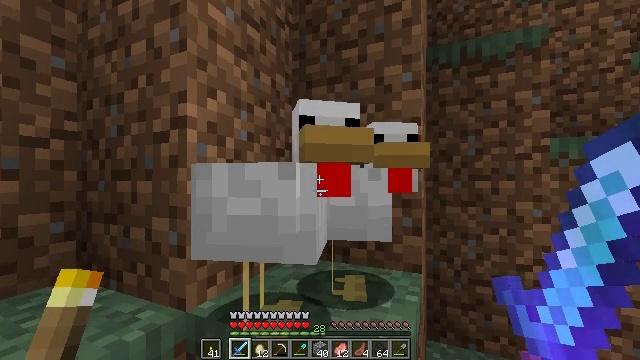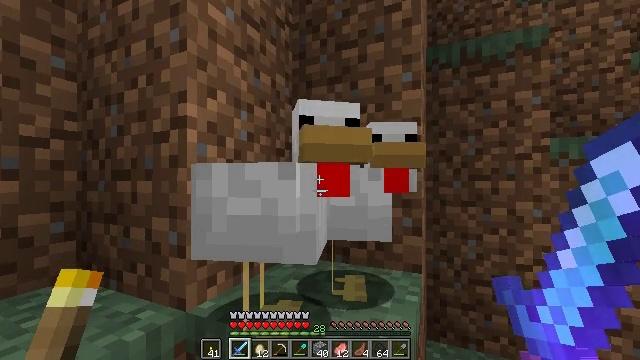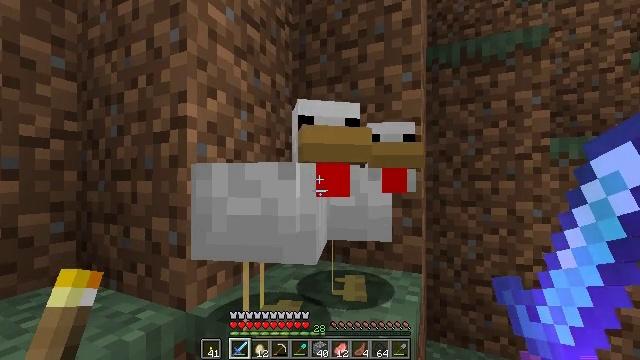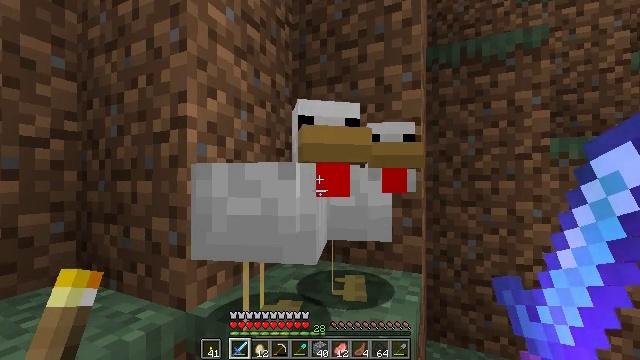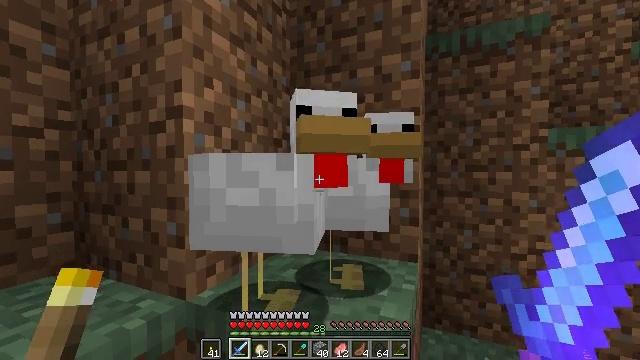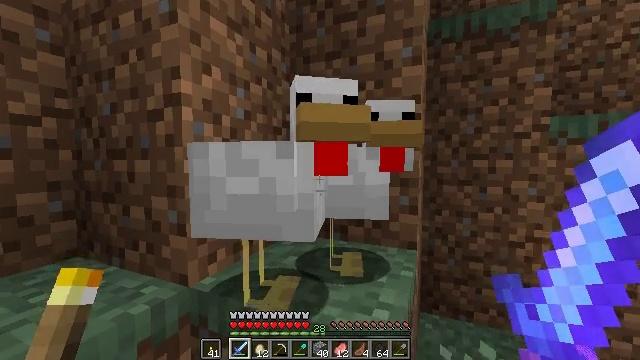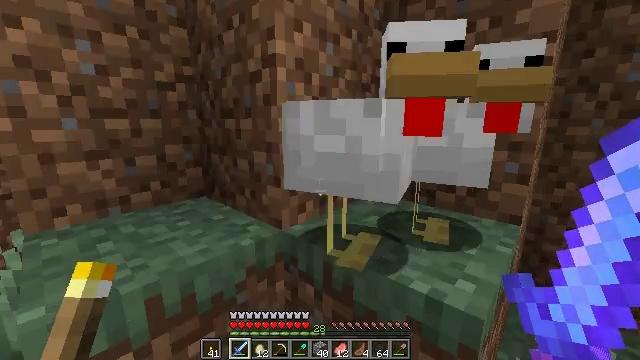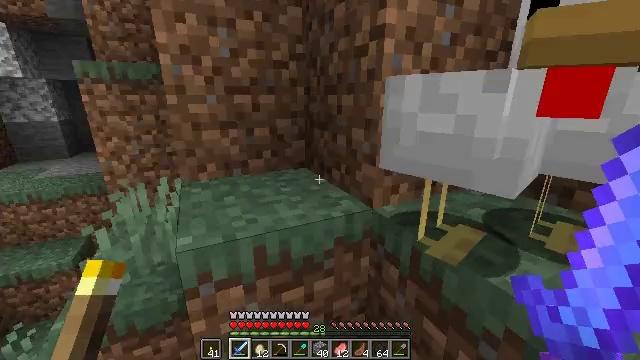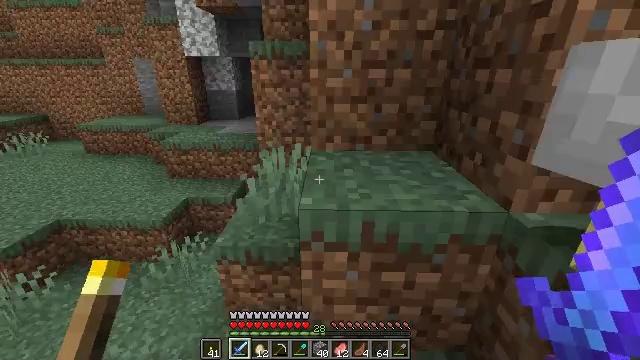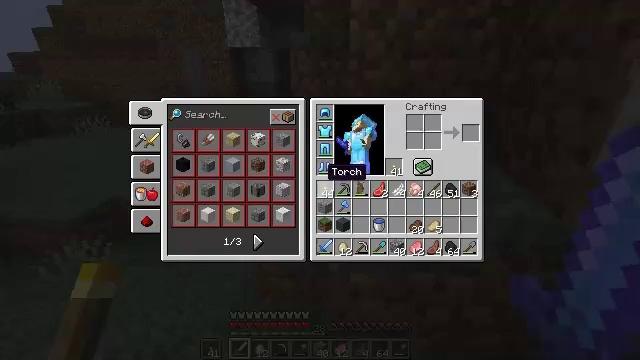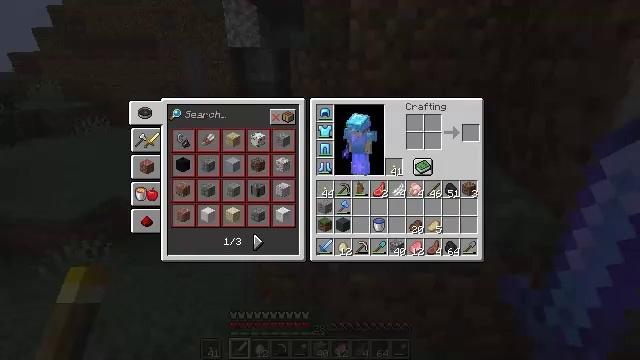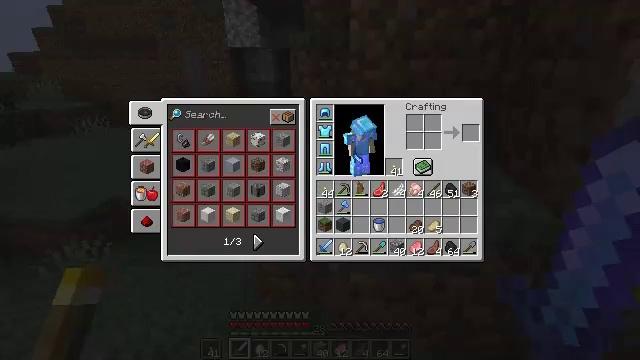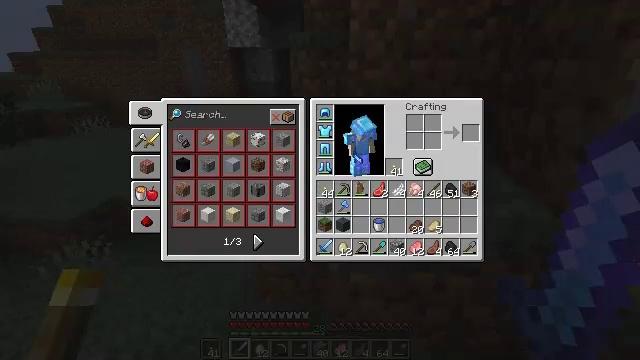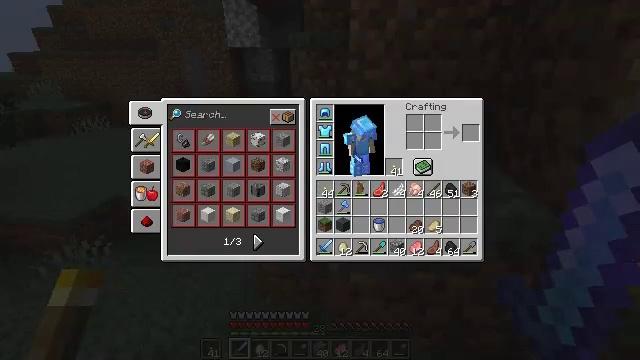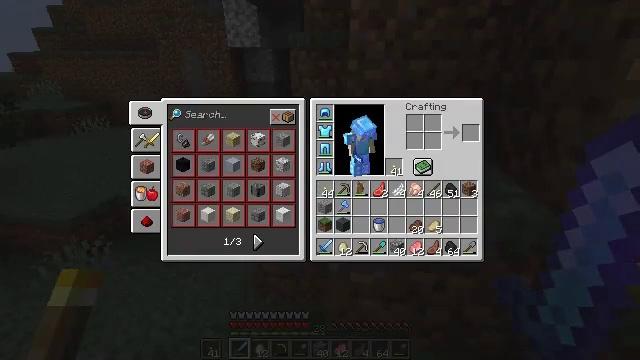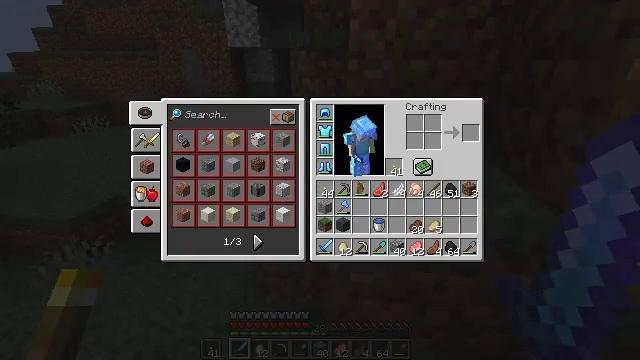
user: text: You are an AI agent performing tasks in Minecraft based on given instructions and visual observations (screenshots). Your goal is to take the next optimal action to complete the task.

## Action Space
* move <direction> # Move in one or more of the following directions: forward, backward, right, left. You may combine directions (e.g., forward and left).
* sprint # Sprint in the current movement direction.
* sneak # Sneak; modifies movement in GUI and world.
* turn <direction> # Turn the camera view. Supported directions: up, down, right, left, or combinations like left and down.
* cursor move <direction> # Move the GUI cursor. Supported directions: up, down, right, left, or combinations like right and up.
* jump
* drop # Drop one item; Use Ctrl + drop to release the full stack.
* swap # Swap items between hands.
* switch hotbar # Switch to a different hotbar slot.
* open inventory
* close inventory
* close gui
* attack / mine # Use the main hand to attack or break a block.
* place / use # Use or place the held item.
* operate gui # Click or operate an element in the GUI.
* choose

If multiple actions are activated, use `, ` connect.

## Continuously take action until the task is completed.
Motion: motion action
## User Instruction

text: Kill the chicken.
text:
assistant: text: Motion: no_op
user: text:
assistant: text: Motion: no_op
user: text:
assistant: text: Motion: no_op
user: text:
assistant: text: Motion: turn down
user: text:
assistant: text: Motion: turn down
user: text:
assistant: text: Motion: turn left and down
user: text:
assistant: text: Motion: turn left and down
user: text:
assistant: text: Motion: turn left and down
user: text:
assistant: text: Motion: turn left and down, open inventory
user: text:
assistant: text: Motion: cursor move right and down, open inventory
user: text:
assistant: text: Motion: open inventory
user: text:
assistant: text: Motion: no_op
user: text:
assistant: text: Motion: no_op
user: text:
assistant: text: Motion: no_op
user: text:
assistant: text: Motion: no_op
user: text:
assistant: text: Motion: no_op
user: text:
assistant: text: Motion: no_op
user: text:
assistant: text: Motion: cursor move right
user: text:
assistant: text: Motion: cursor move right
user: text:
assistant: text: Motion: cursor move right and up
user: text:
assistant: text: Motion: cursor move right and up
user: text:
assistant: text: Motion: cursor move right and up
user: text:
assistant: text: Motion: cursor move right
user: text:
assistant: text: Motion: no_op
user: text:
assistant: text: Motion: no_op
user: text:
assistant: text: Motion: no_op
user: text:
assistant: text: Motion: no_op
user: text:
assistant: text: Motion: no_op
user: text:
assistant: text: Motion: turn right
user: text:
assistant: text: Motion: turn right and up